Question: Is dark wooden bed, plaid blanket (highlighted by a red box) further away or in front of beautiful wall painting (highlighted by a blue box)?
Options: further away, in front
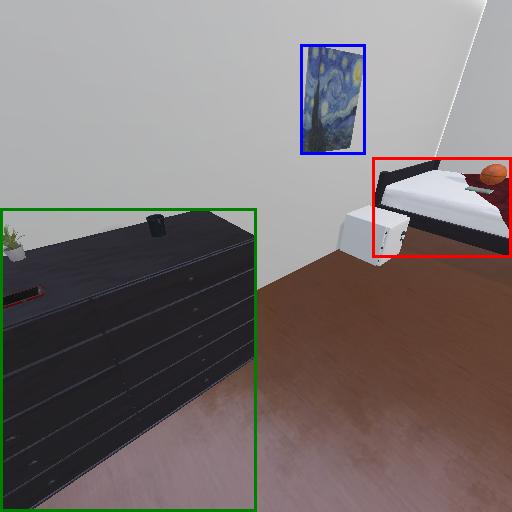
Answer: further away